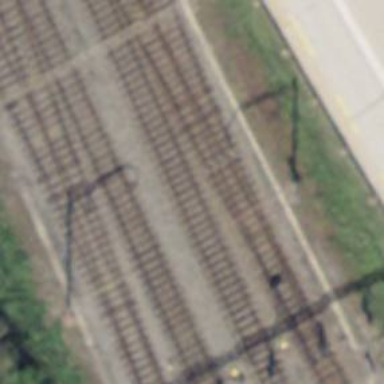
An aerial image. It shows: Railway switch.